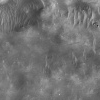
Atmospheric dust classification: not_dusty